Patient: sex M, age 36
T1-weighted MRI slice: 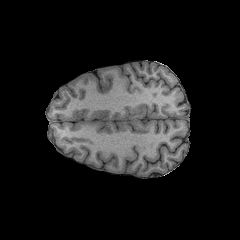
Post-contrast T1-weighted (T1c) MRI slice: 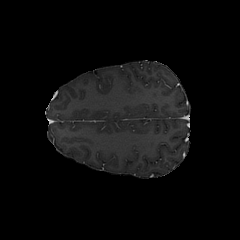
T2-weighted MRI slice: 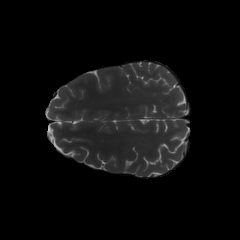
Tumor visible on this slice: no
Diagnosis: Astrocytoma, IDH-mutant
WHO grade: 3